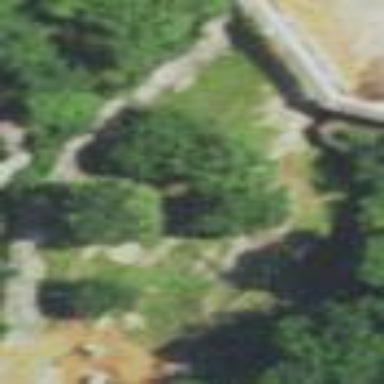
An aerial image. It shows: Attraction surrounded by wall.